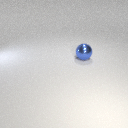
large blue metal sphere